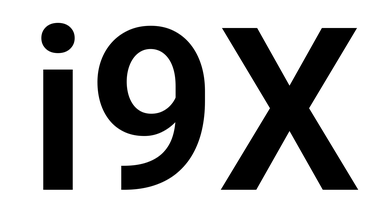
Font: Roboto_SemiBold